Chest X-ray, AP view. Patient: 51 years old, sex M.
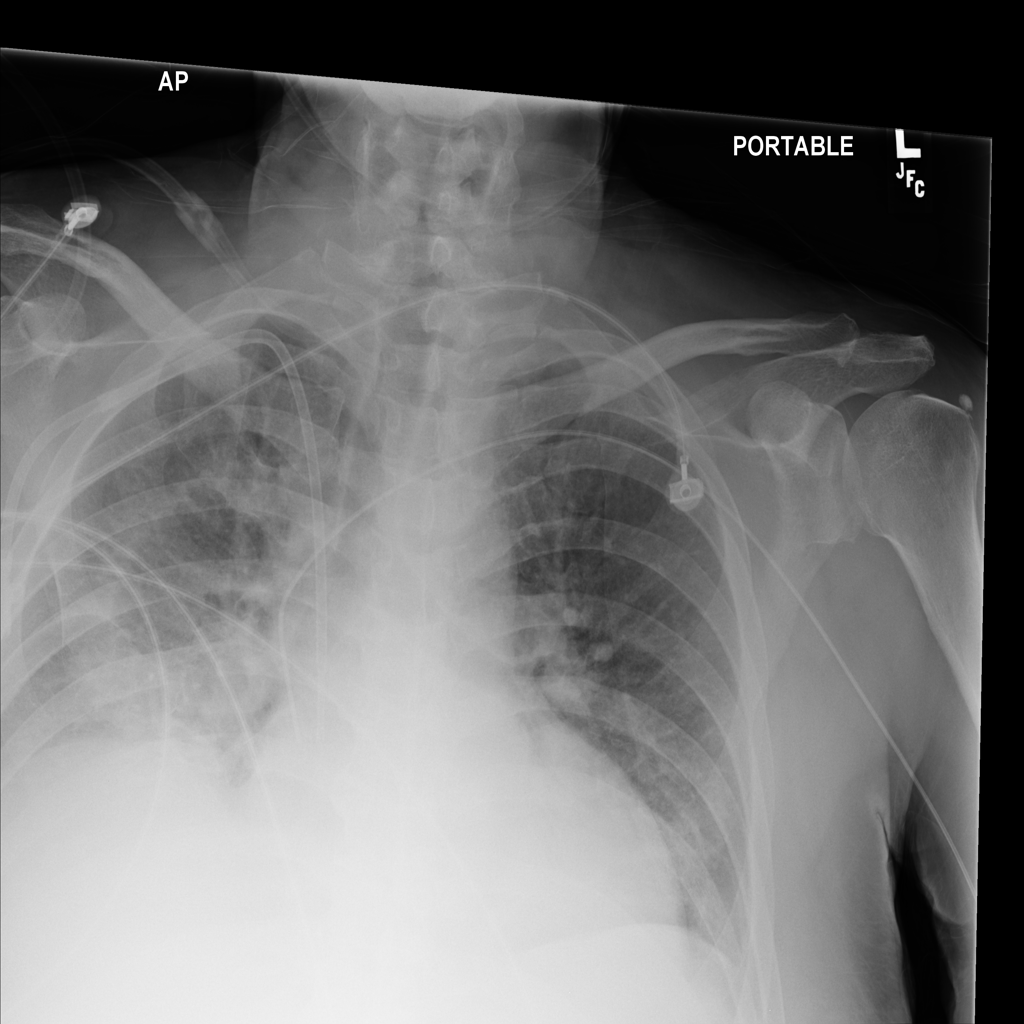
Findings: Effusion